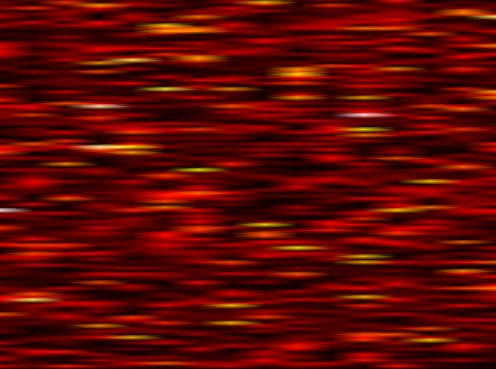
Label: FOFDM